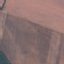
Label: AnnualCrop